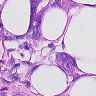
Metastatic tissue present: yes